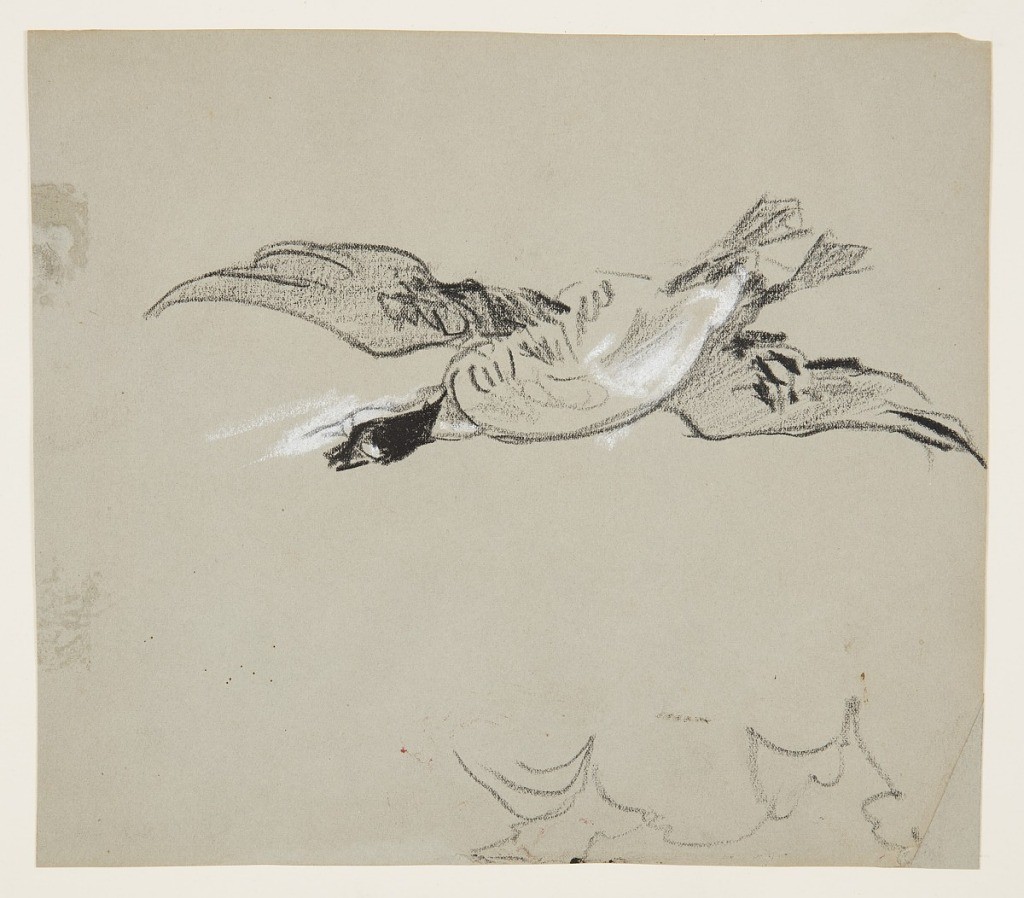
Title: Wild Goose in Flight
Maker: Winslow Homer, American, 1836–1910
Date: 1896–97
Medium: Charcoal, white chalk on gray paper
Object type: Drawing
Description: Horizontal view of a wild goose in flight, with the first position of haead corrected with white crayon above the final position in which the head was drawn.